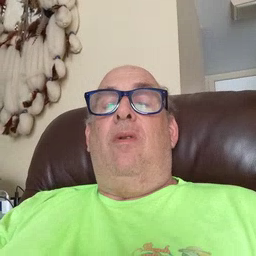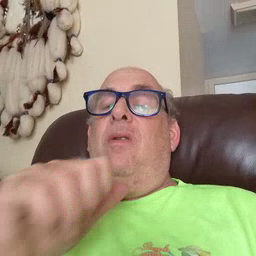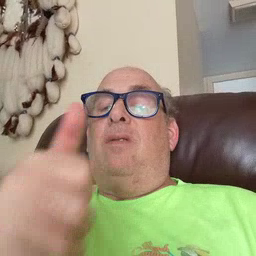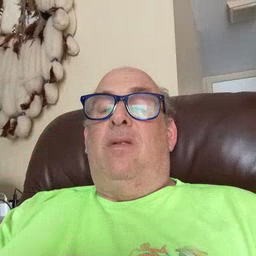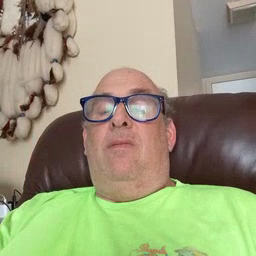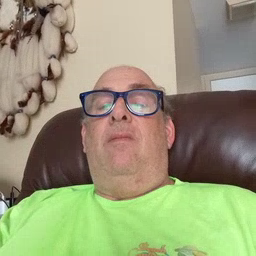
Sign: not